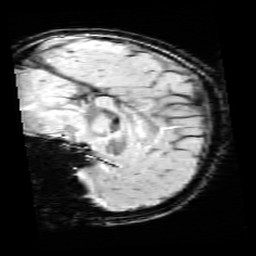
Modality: SWI
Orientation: sagittal
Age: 13
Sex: female
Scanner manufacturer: siemens
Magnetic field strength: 3 T
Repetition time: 0.027 s
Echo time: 0.02 s